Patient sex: M
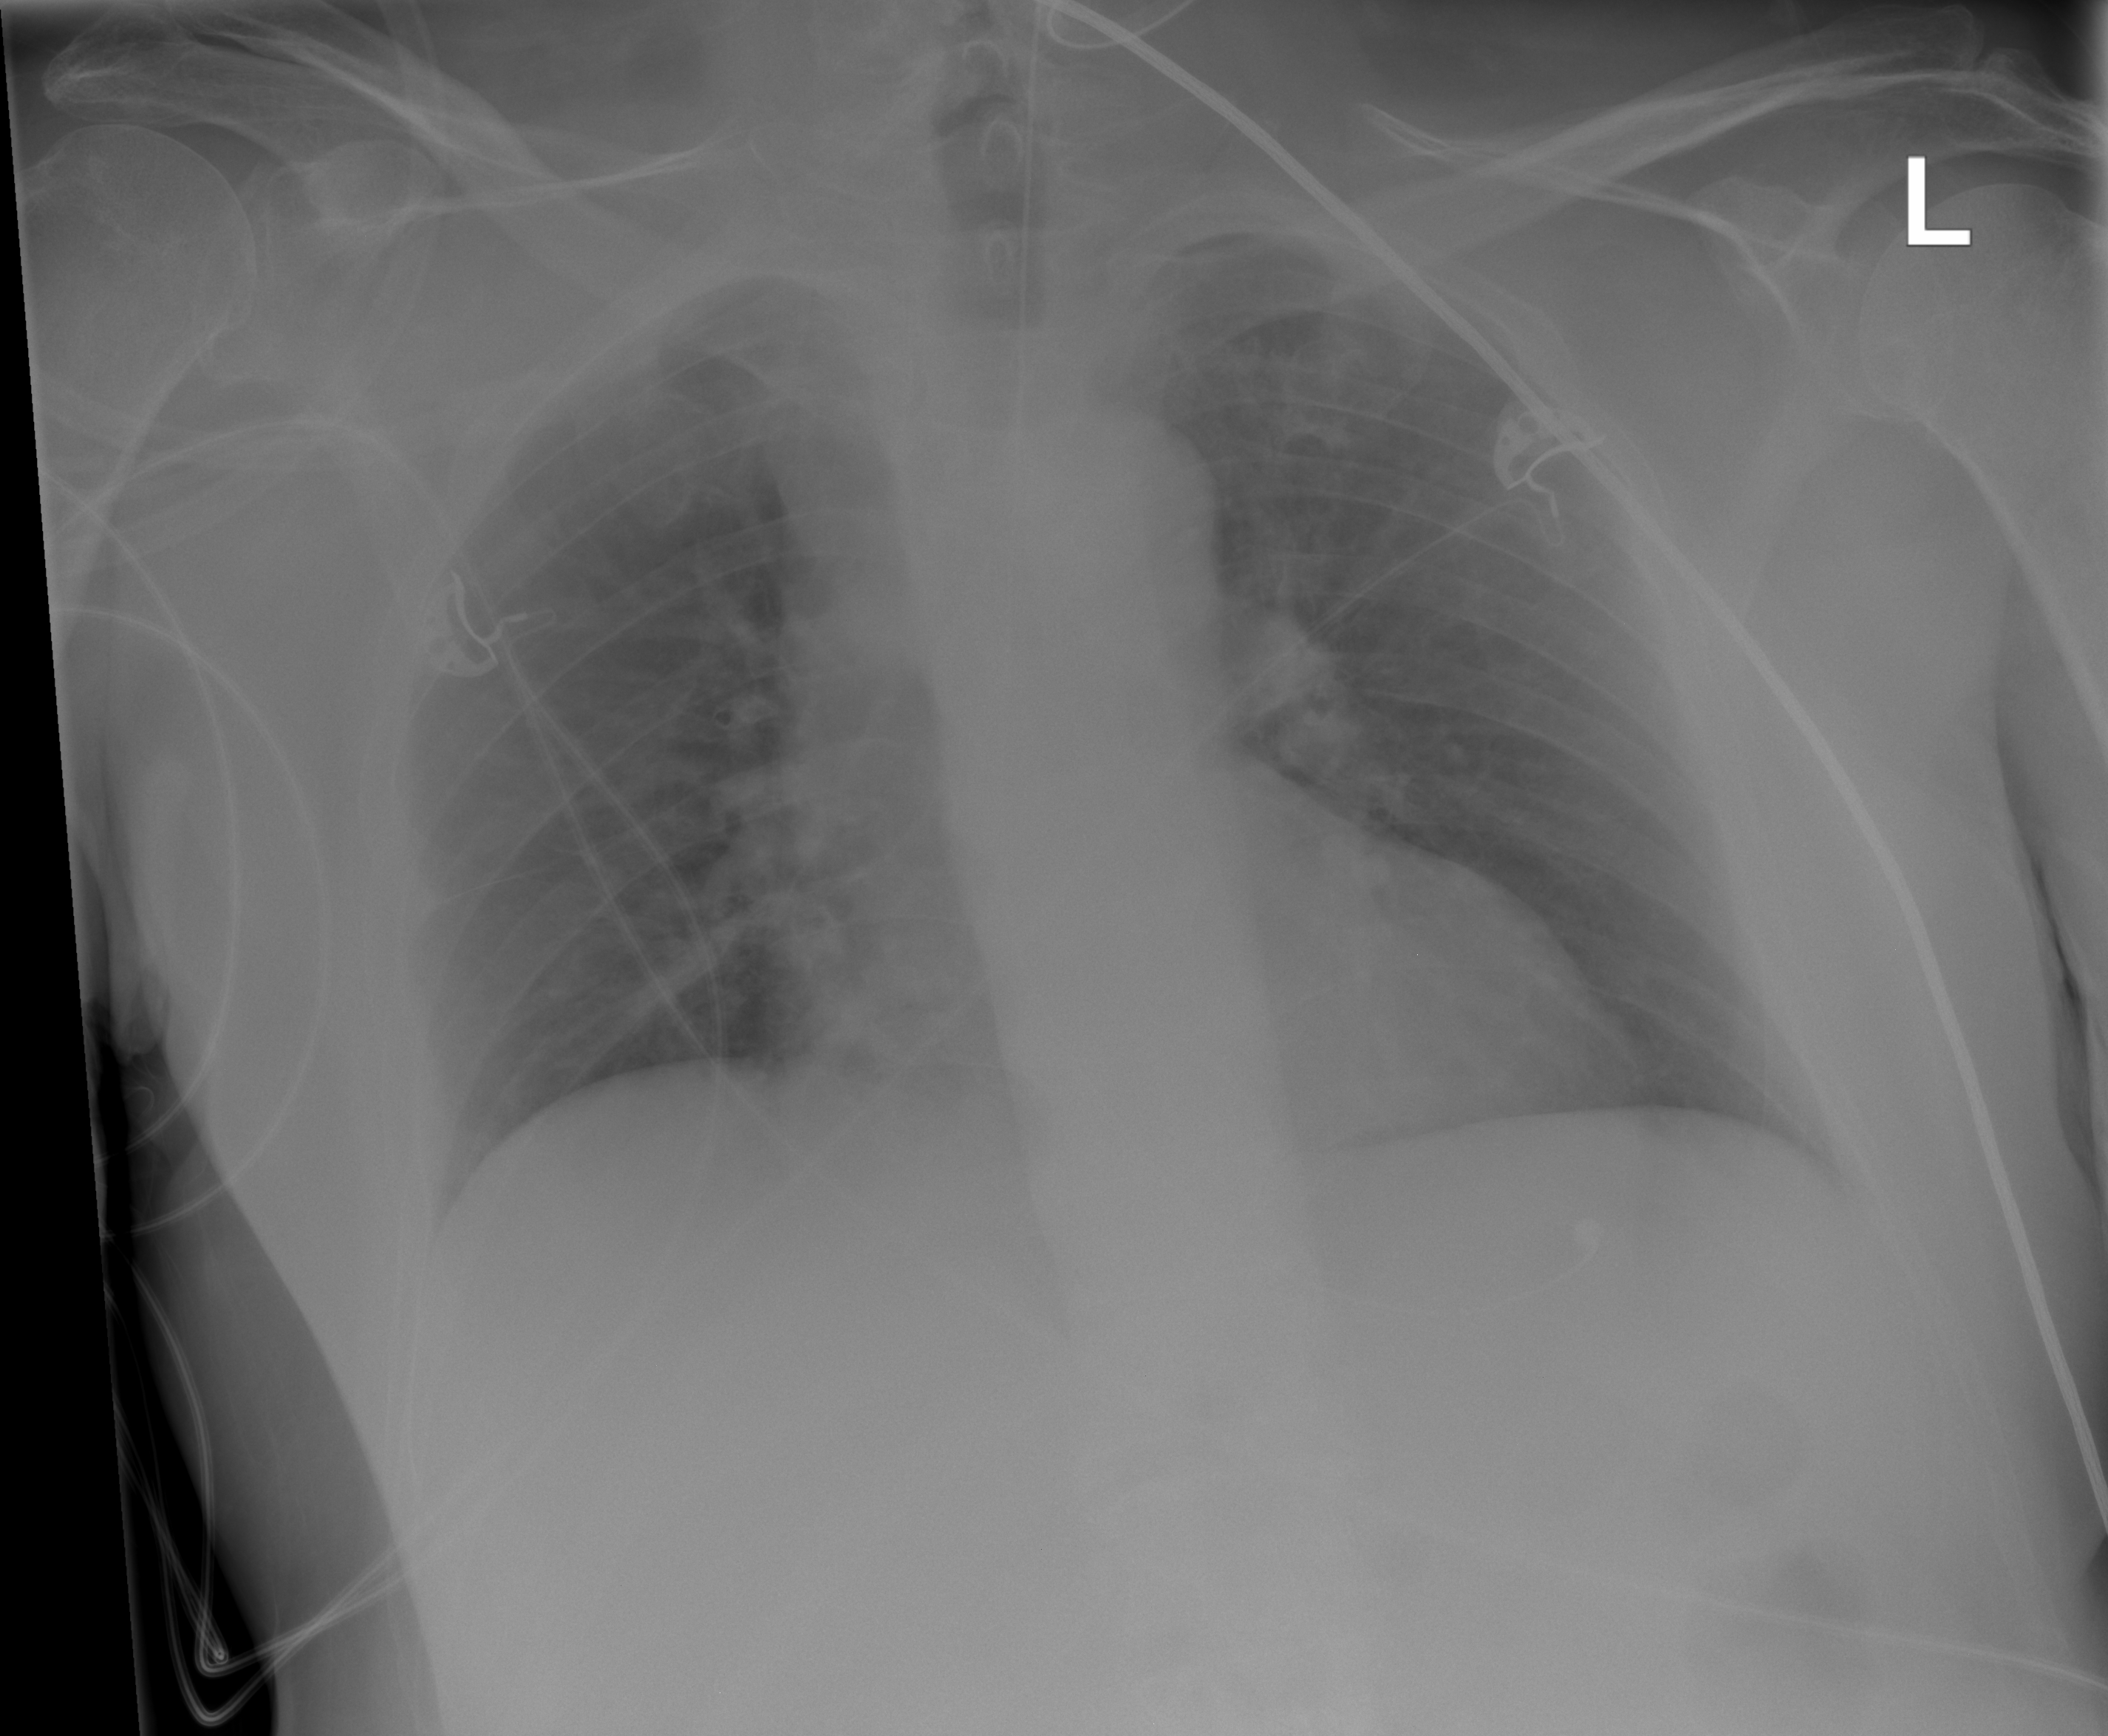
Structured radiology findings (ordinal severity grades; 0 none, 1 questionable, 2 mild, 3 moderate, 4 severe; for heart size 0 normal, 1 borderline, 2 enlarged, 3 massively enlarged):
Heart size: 2
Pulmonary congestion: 2
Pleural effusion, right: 0
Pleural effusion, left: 0
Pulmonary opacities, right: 2
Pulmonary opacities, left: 0
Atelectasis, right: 0
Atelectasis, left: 0